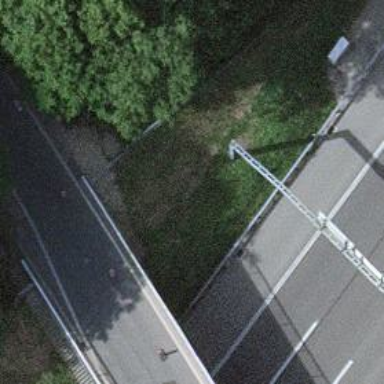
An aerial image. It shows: Gantry structure.